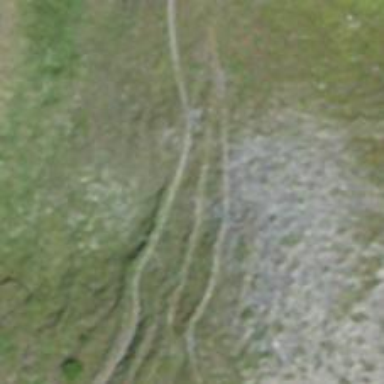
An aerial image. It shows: Path.